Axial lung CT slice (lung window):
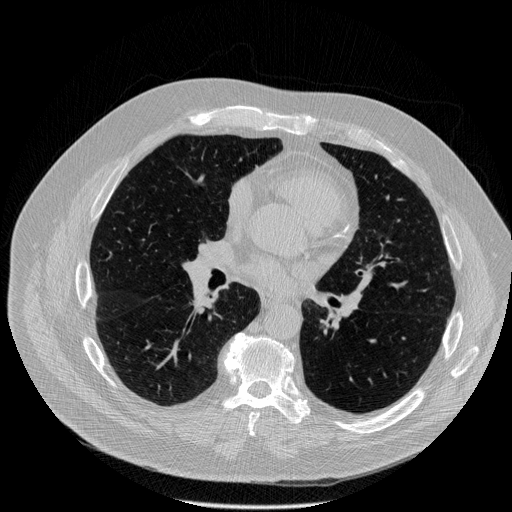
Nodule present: no